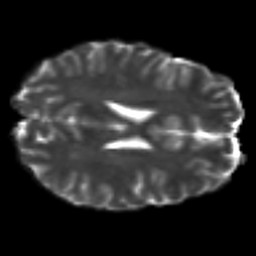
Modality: T2w
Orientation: axial
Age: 21
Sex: female
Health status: healthy
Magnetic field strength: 3 T
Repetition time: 8.4 s
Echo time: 0.0926 s